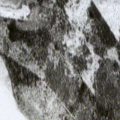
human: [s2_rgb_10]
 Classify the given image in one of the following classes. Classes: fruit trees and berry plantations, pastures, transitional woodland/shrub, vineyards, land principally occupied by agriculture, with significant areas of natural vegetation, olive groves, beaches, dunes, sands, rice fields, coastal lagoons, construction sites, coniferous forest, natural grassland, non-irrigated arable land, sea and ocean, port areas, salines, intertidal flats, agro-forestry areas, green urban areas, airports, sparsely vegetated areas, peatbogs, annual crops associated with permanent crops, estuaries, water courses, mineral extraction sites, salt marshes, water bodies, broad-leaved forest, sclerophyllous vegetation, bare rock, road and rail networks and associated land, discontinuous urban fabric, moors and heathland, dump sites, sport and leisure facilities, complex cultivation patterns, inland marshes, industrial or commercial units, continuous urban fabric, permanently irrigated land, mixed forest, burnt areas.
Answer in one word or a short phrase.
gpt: coniferous forest, mixed forest, peatbogs